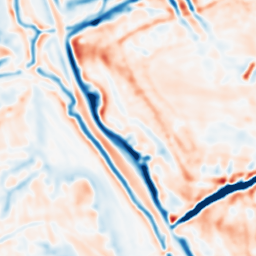
Category: multiscale
Decomposition family: dog_multiscale
Decomposition parameters: sigma_ratio: 1.4
n_scales: 3
base_sigma: 2
Upsampling method: regularized
Upsampling parameters: scale: 2
lambda_reg: 0.001
Upsampling scale: 2